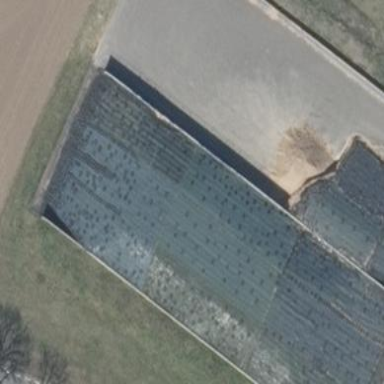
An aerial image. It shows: Bunker silo.